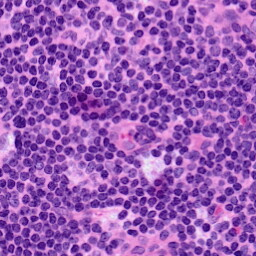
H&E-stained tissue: LymphNode